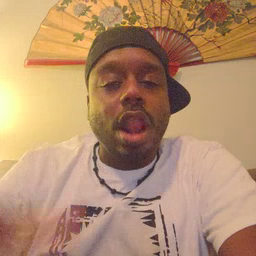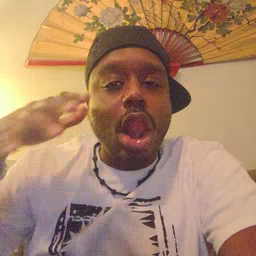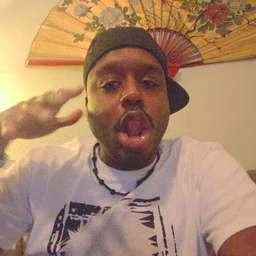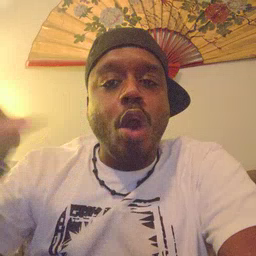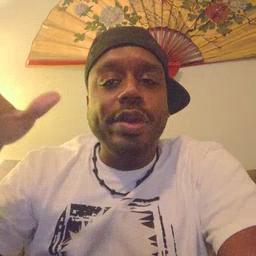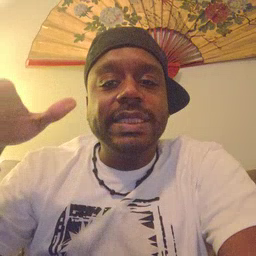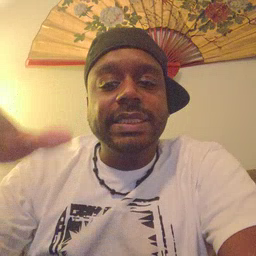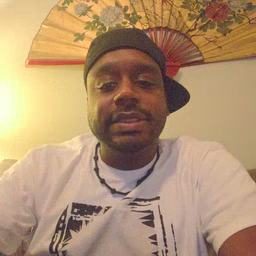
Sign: noisy